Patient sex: M
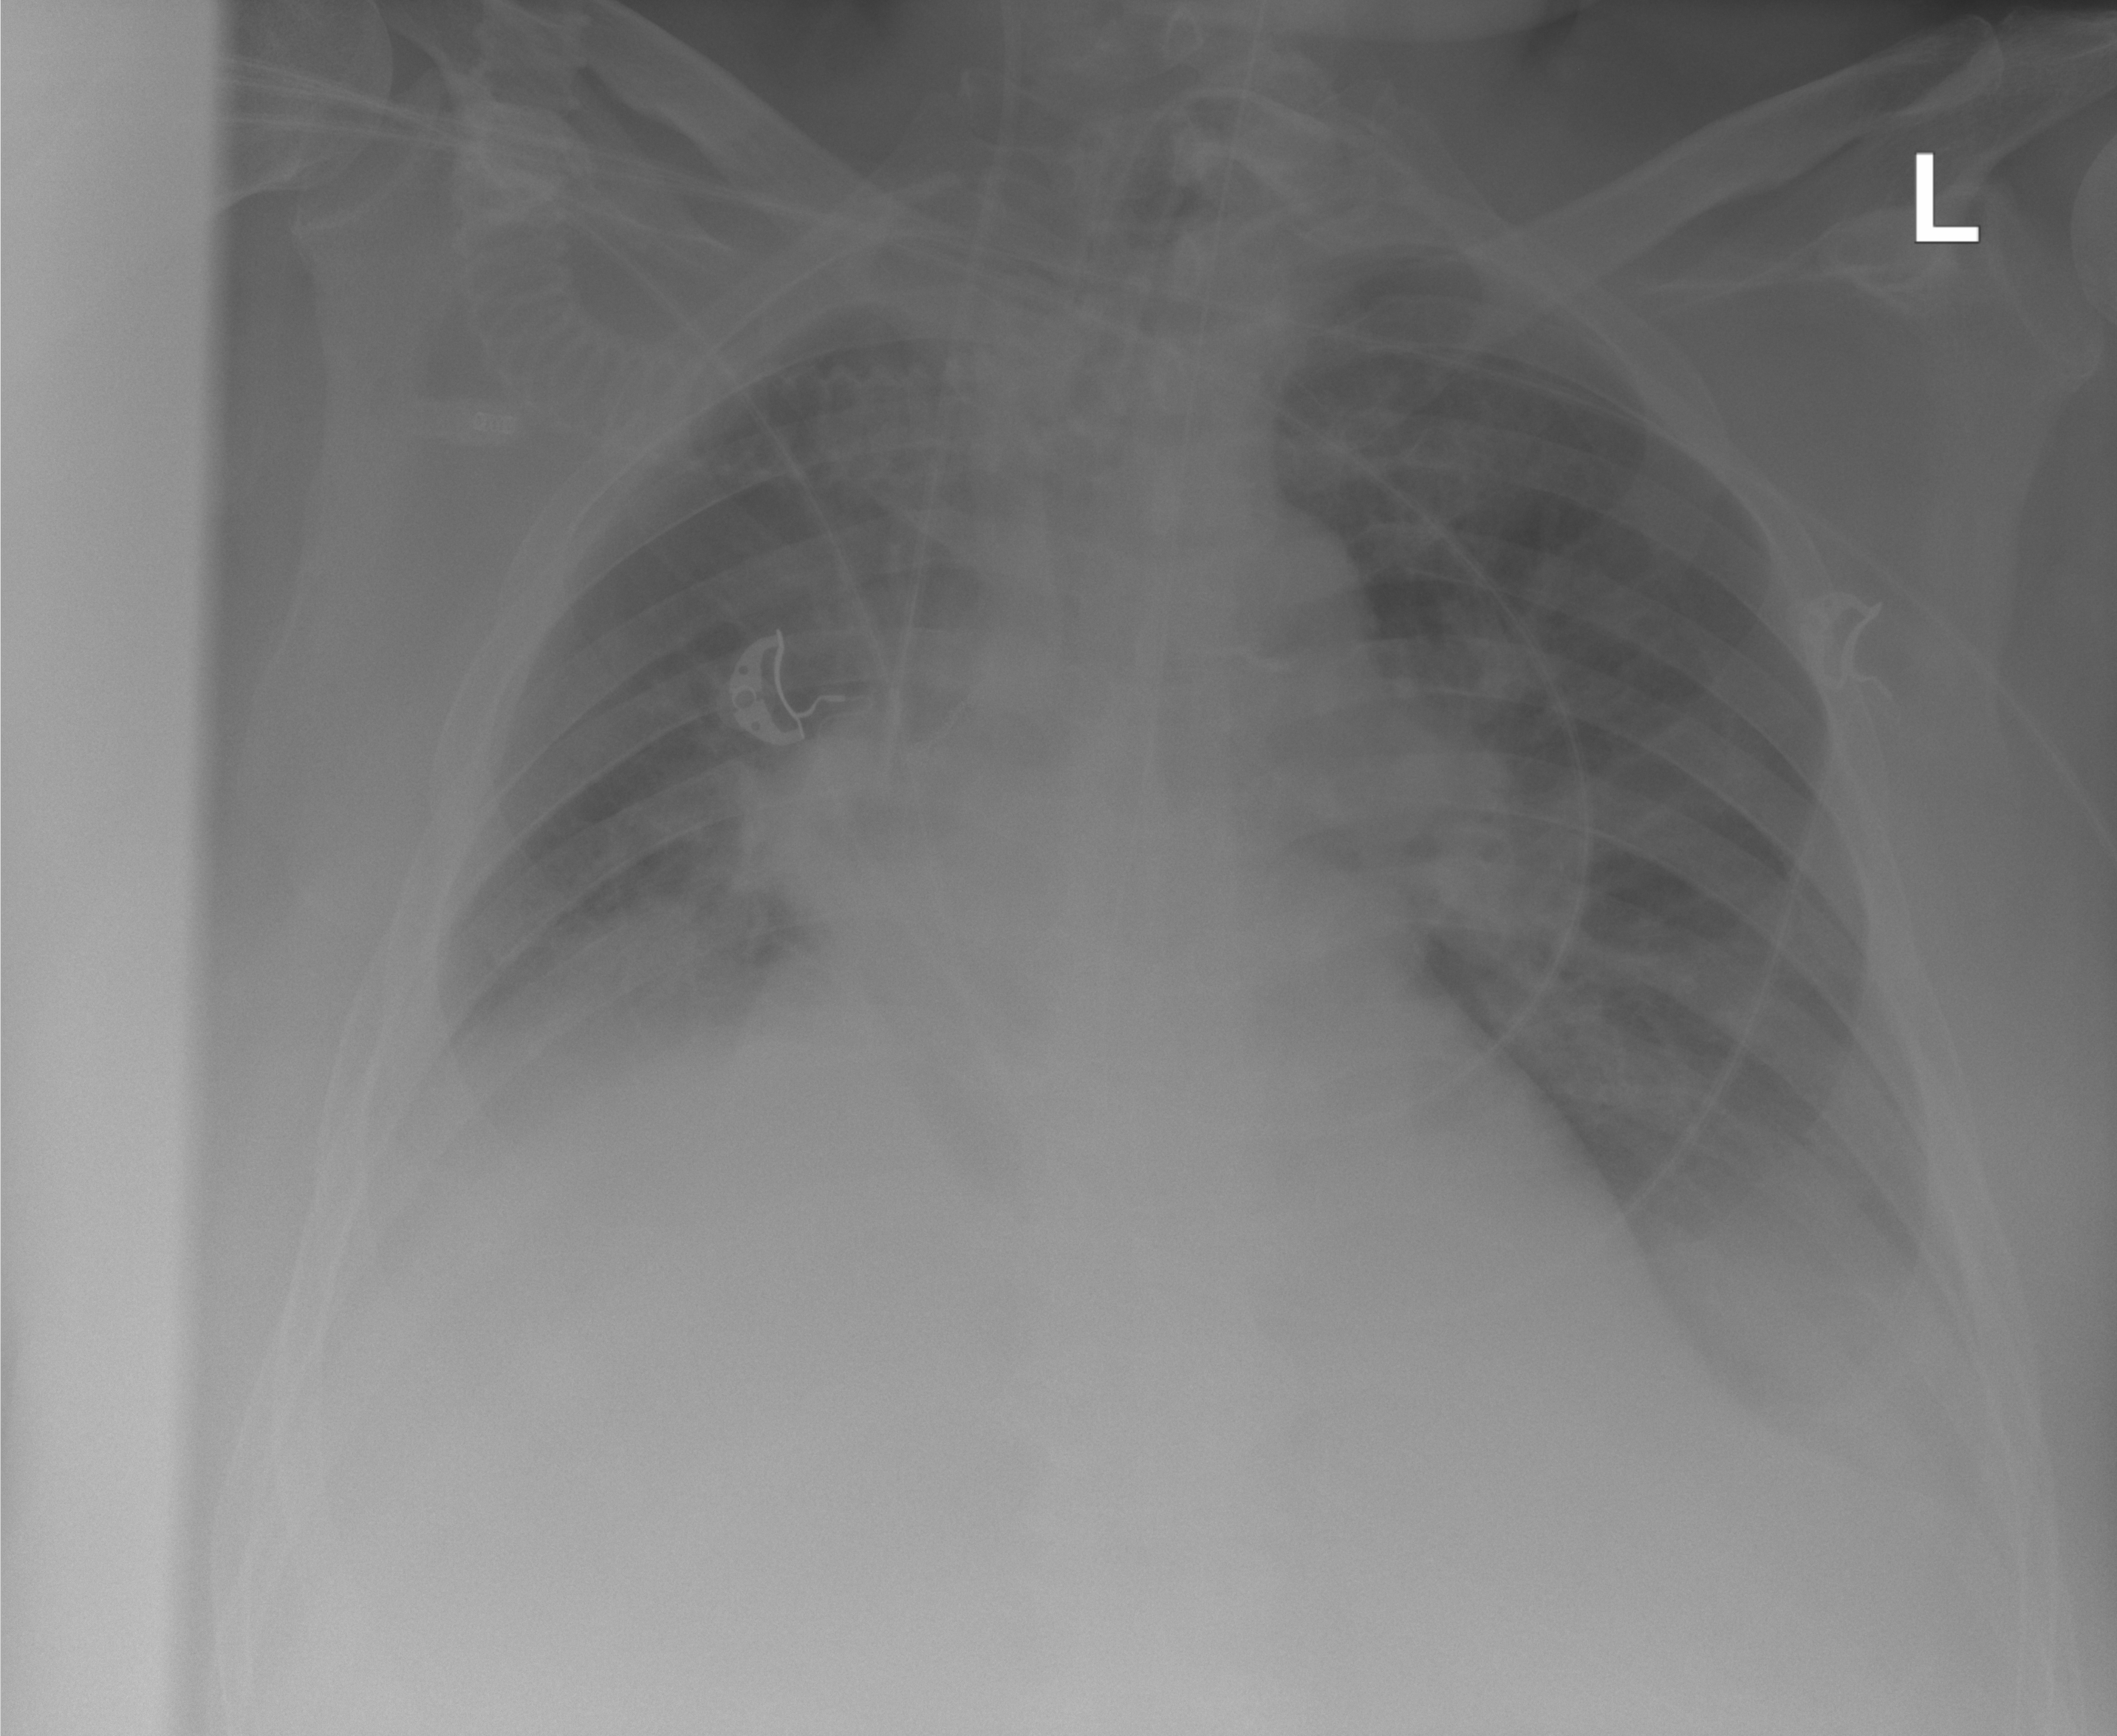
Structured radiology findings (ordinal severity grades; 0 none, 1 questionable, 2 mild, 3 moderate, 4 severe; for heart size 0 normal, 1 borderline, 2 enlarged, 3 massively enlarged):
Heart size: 1
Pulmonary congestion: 0
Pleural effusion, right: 3
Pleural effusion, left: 2
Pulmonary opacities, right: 0
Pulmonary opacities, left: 0
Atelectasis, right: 2
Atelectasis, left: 0